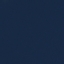
Land use / land cover class: SeaLake